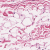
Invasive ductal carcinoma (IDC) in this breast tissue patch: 0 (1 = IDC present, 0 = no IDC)